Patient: sex M, age 65
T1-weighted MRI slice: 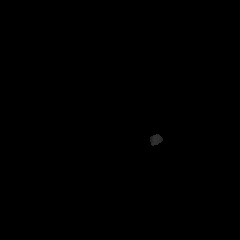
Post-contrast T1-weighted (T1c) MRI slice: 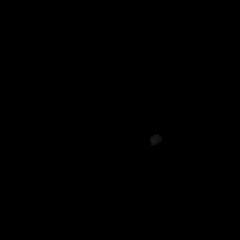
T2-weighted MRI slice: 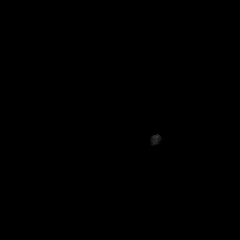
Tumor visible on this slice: no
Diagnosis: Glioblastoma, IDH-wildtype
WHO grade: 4